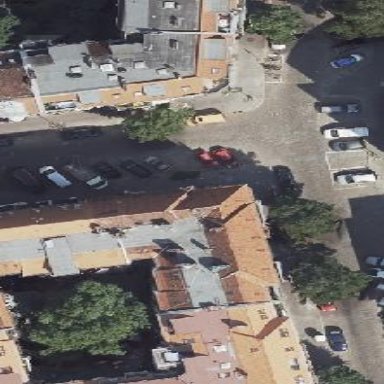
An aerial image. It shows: Part of building.